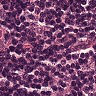
Metastatic tissue present: no